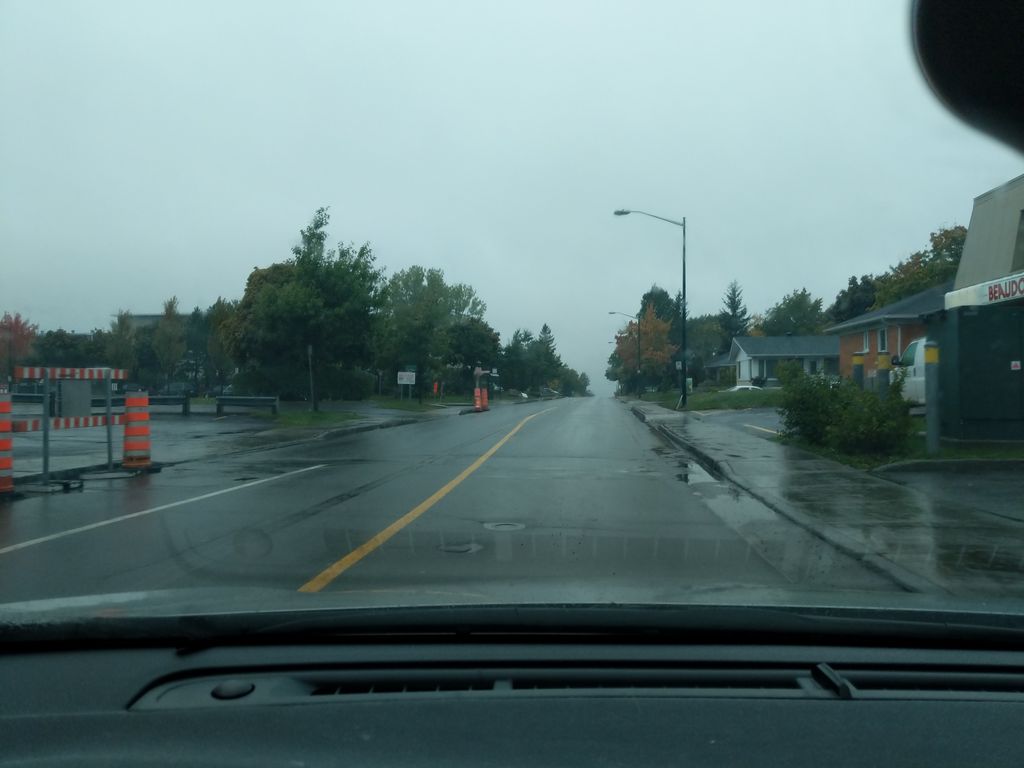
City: quebec_city